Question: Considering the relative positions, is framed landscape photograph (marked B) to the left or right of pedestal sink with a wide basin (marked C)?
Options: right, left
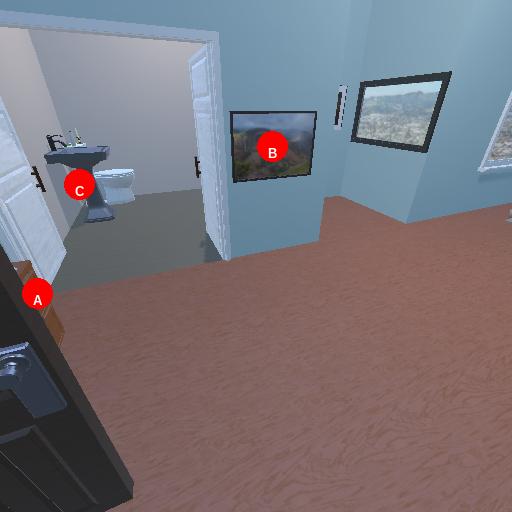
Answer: right